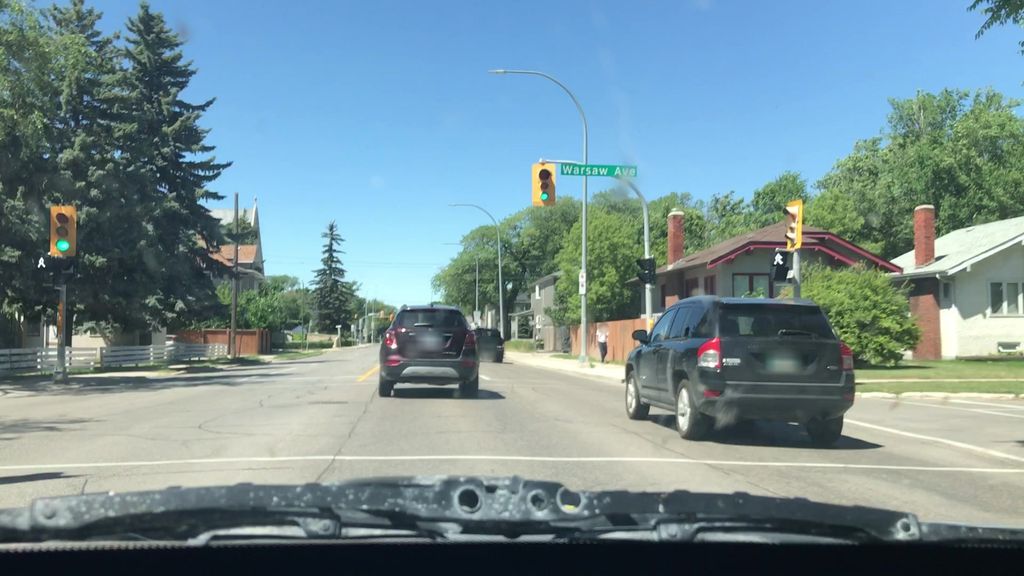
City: winnipeg